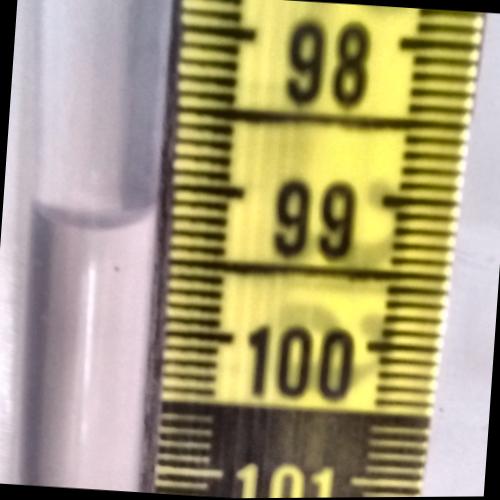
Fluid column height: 99.3 cm